Question: I am using InstallShield 2011. I have a COM object that needs registered during installation. I cant seem to find anywhere where it instructs you on how to do this. Does anyone have any ideas?
Thanks
EDIT:

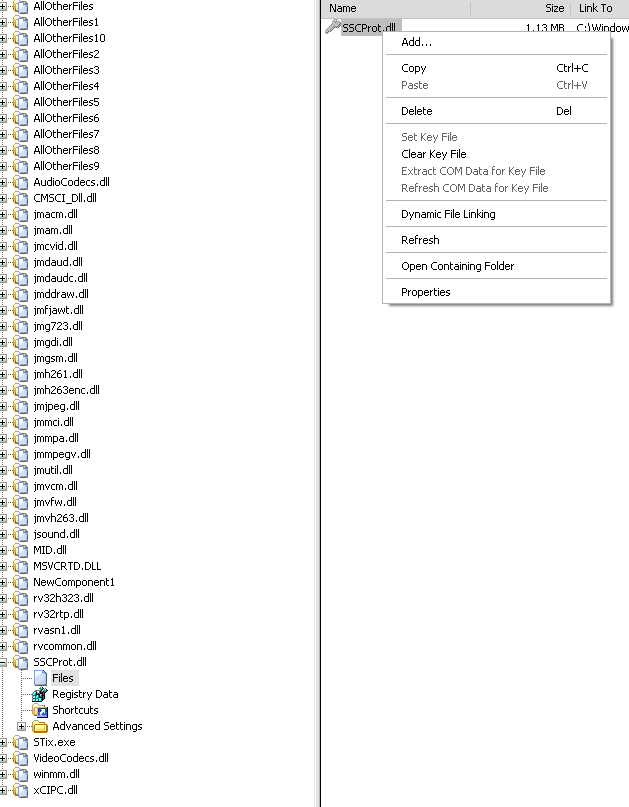
Answer: Create a component and add your COM dll/ocx to it and right click it to mark it as key file if needed. Then right click the file and select "Extract COM". You should see a bunch of progress messages as it harvests the various registry entries. Build your installer and test it on a clean machine.